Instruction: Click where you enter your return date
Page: home
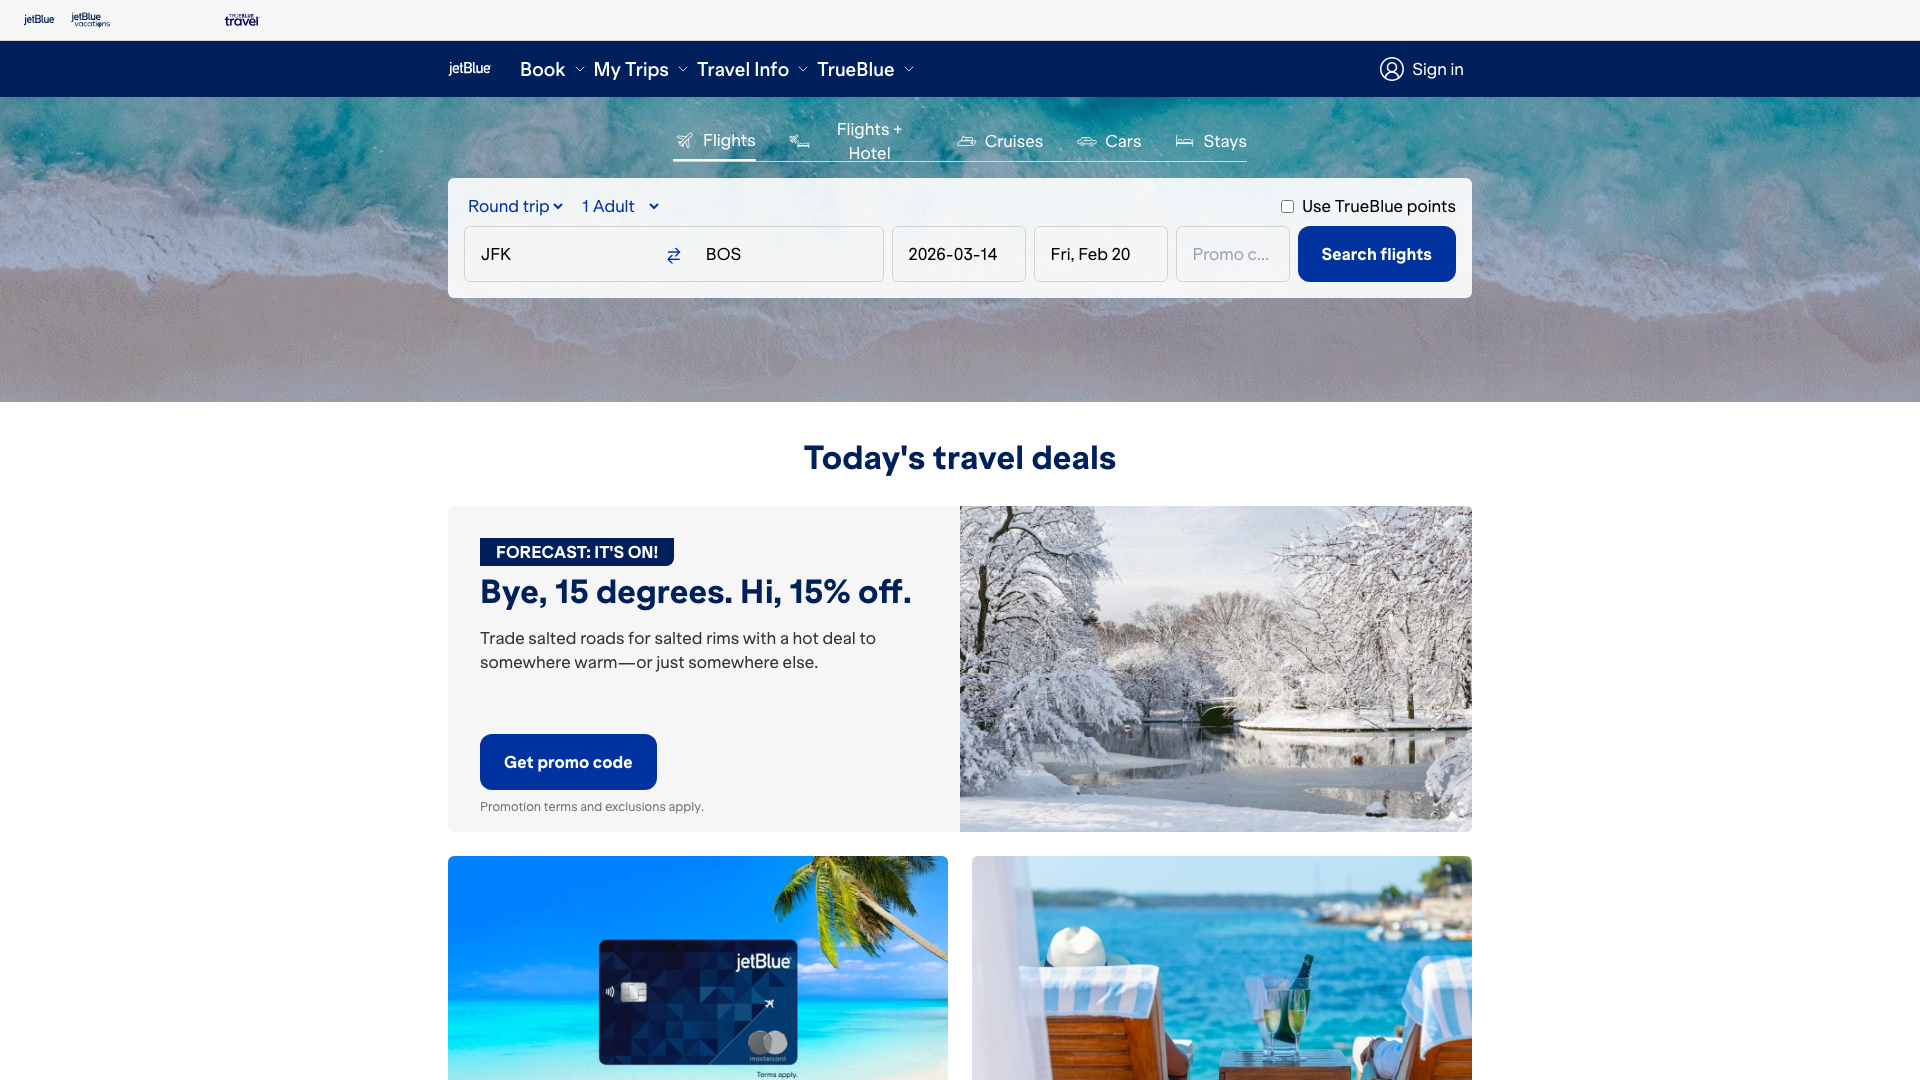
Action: click